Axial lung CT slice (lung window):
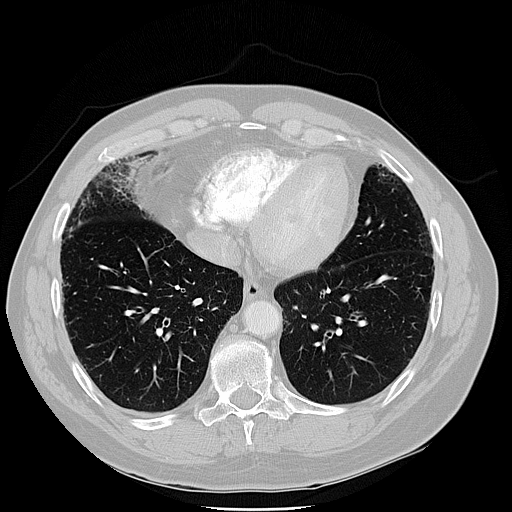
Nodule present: no